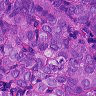
Metastatic tissue present: yes